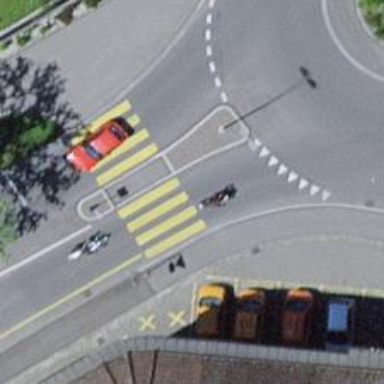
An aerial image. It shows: Uncontrolled crossing with pedestrian island.